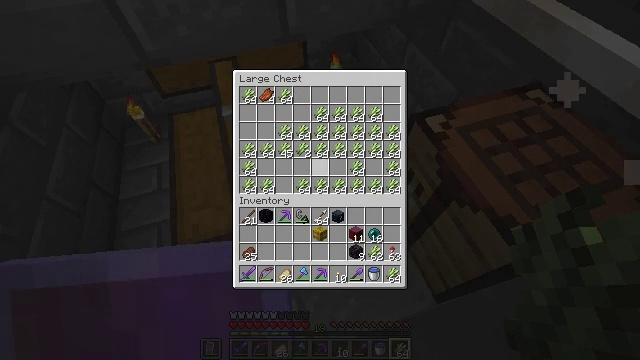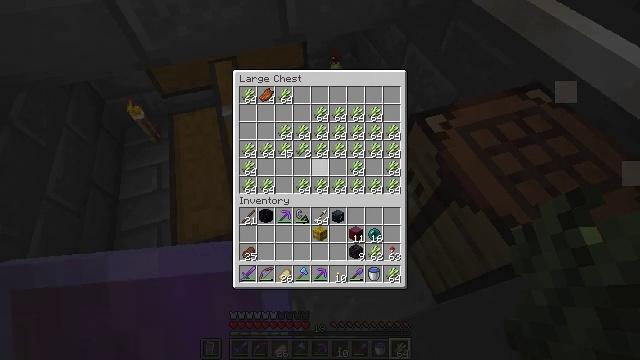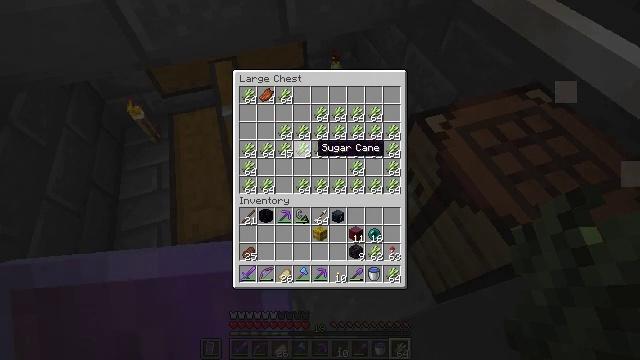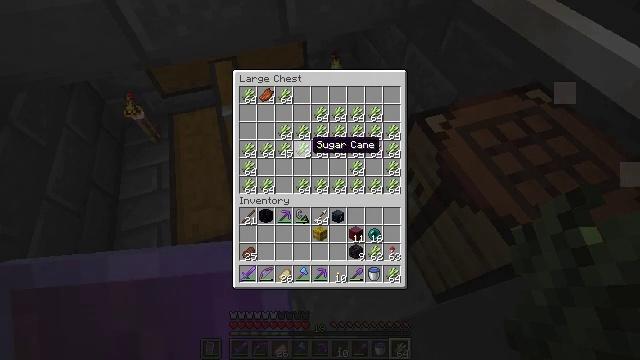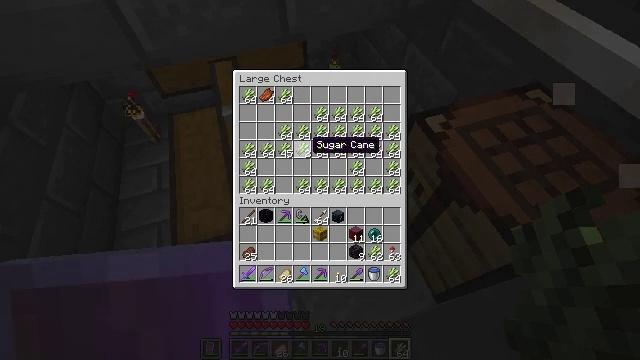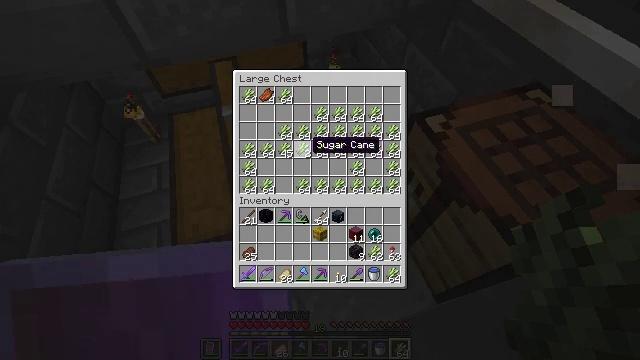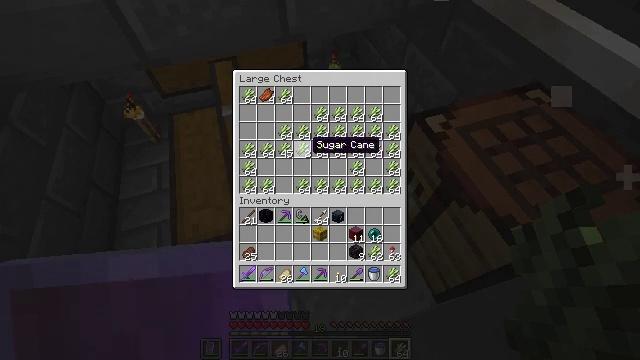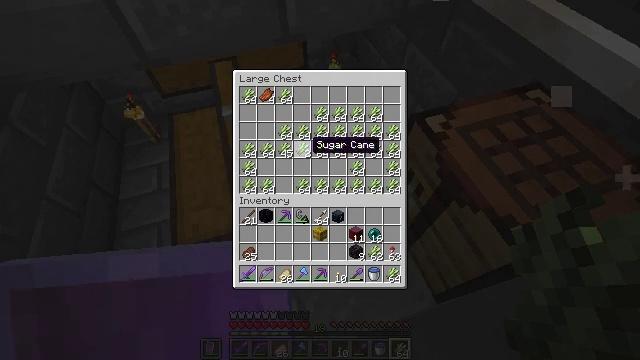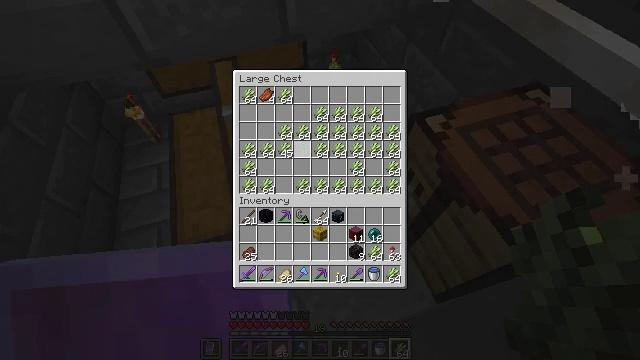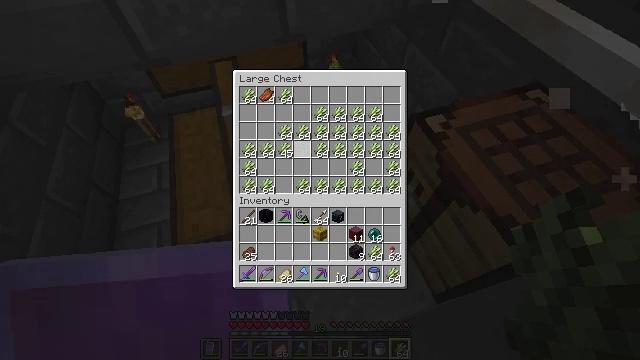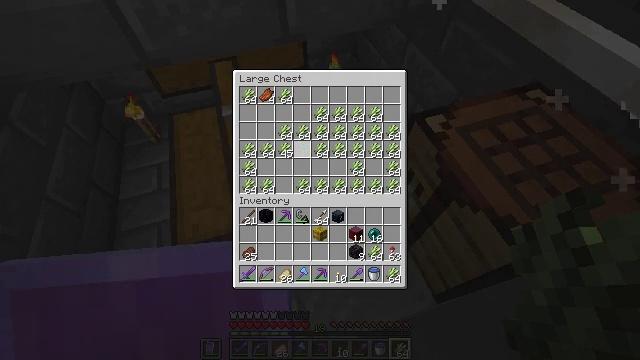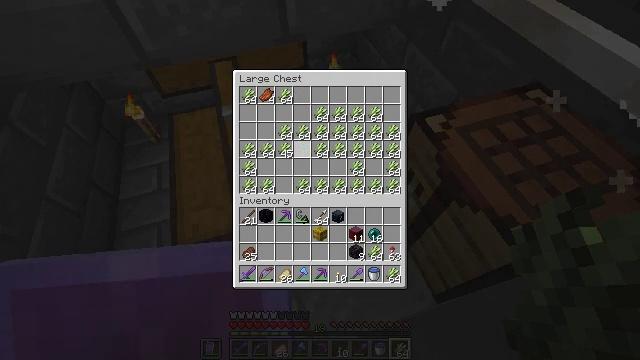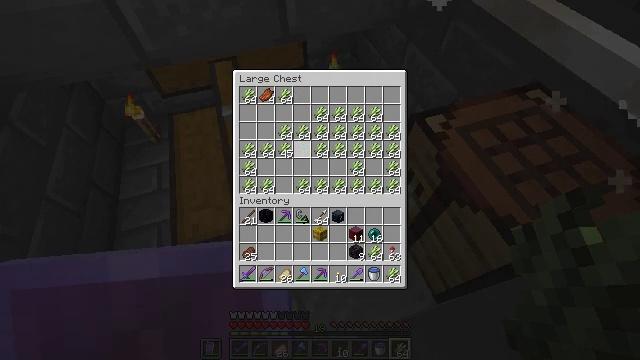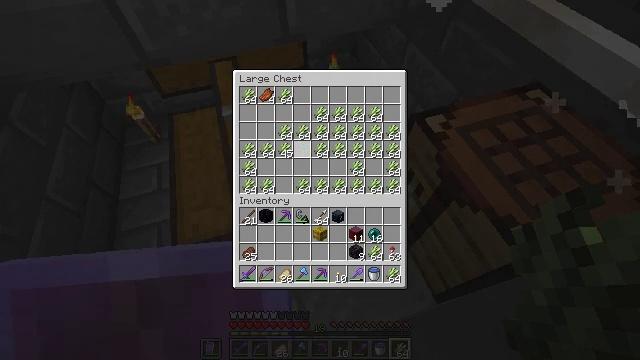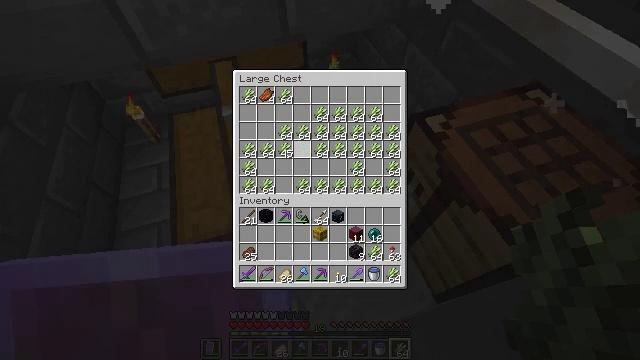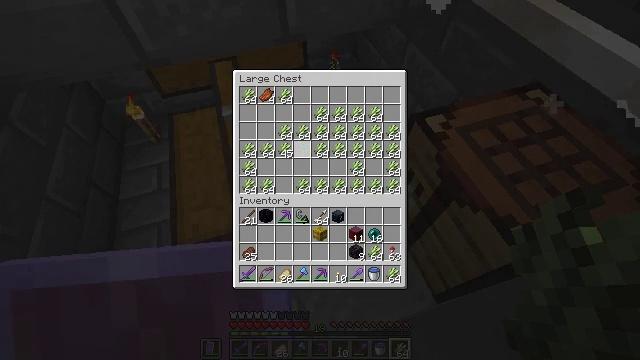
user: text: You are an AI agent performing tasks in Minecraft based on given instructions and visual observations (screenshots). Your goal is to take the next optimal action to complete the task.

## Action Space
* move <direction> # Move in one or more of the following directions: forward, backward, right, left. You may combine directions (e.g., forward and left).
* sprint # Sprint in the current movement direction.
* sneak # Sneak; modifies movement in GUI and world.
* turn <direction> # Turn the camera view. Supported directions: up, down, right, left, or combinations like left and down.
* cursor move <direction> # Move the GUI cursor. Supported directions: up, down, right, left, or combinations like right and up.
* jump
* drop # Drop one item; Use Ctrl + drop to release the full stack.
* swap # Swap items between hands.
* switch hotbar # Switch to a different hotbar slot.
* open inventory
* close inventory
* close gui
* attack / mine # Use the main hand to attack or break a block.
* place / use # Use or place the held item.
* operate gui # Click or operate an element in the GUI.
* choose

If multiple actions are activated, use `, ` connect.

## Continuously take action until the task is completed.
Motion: motion action
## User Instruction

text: In the crafting table, craft some paper.
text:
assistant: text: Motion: sneak
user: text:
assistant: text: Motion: sneak
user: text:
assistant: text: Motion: sneak
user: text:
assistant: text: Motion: sneak
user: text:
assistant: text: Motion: sneak
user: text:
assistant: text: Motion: sneak
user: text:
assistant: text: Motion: sneak
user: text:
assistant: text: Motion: sneak, attack / mine
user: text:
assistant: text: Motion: sneak, attack / mine
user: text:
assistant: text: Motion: sneak, attack / mine
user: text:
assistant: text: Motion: sneak
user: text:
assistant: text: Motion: sneak
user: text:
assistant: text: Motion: sneak
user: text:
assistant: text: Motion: sneak
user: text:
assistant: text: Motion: sneak
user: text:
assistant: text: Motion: sneak
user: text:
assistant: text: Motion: sneak
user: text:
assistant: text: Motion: no_op
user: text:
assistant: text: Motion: no_op
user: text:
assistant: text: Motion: no_op
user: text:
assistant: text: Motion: no_op
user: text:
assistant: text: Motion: no_op
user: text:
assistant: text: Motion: no_op
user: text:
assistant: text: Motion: no_op
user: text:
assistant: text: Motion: no_op
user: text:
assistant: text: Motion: no_op
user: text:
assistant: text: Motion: no_op
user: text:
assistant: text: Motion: no_op
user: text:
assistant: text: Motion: no_op
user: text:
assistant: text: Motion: no_op